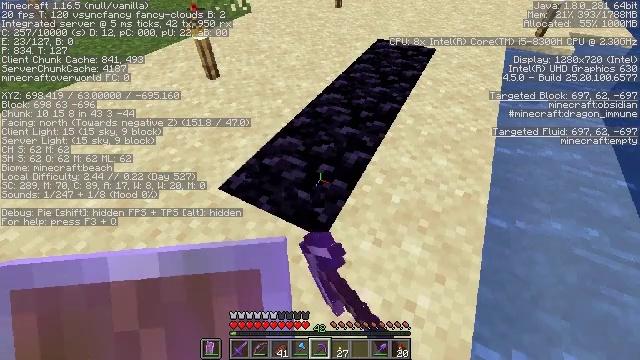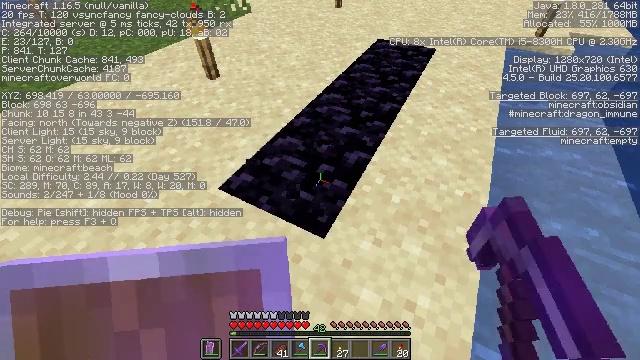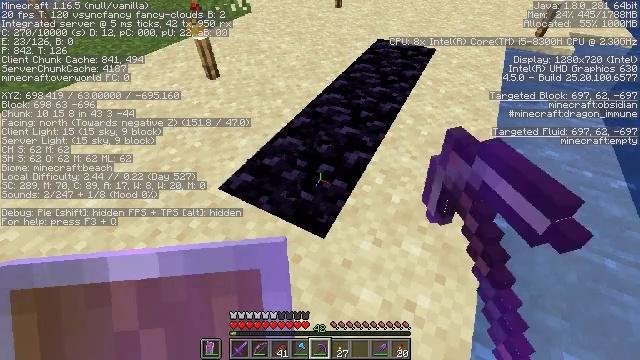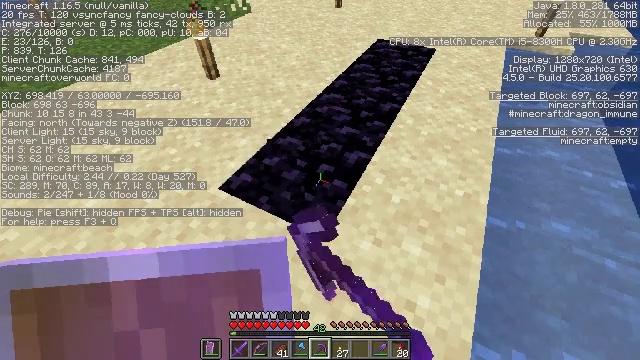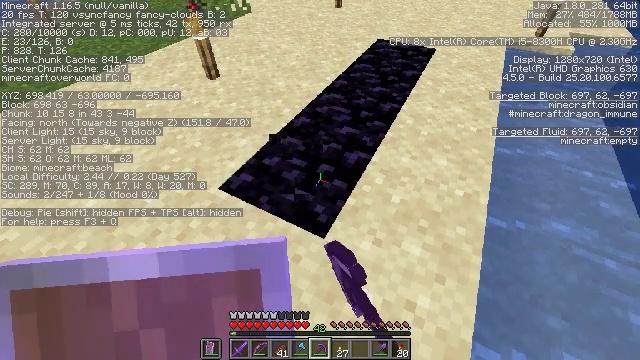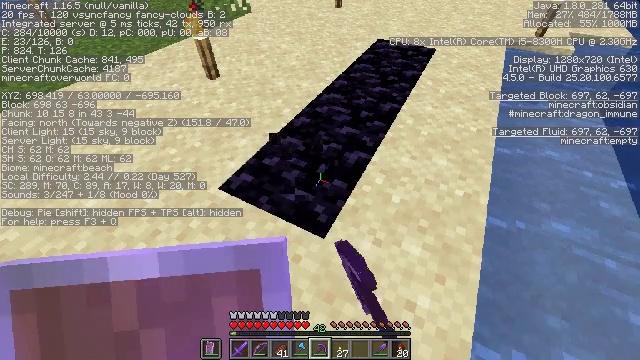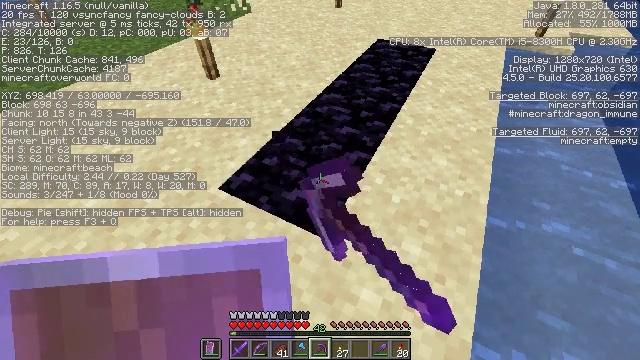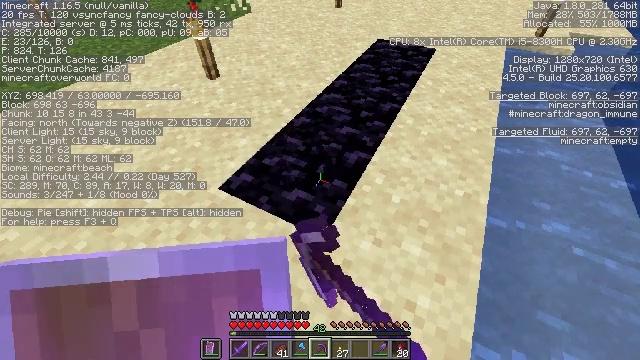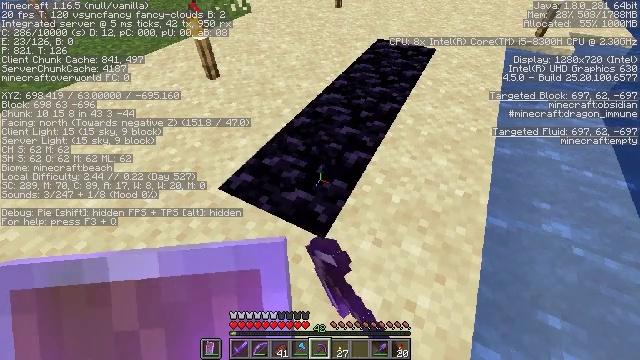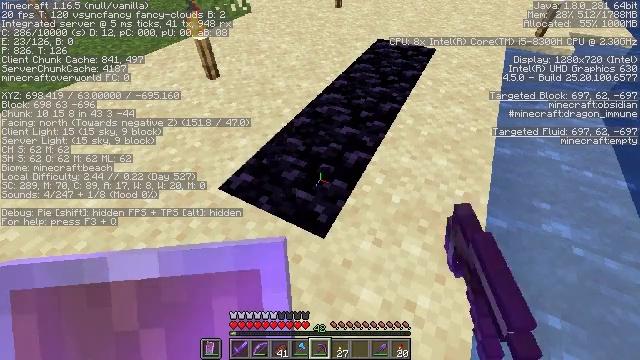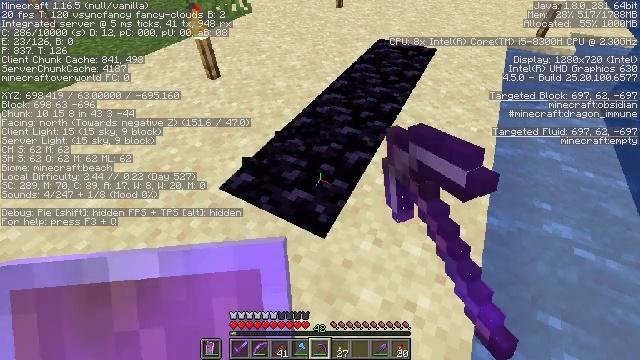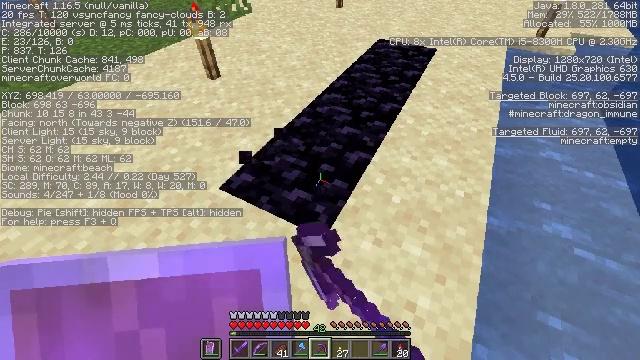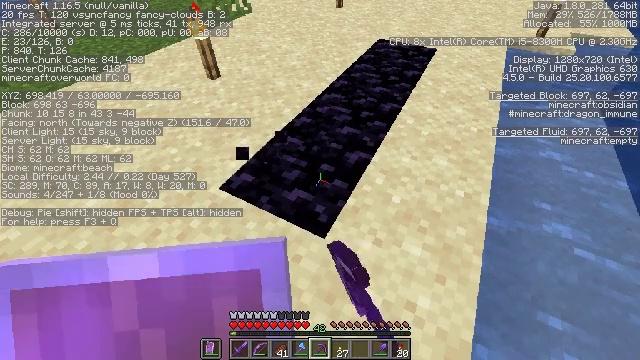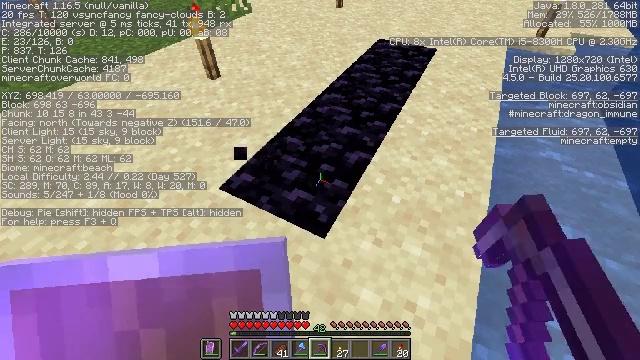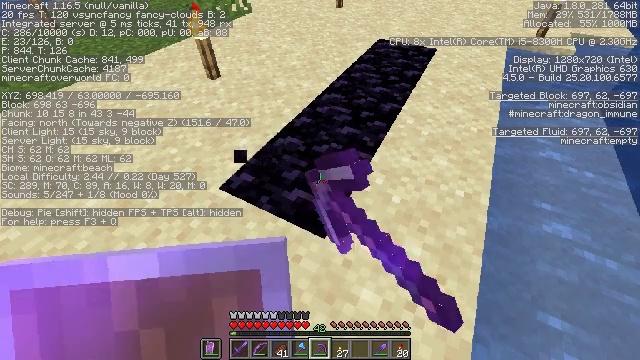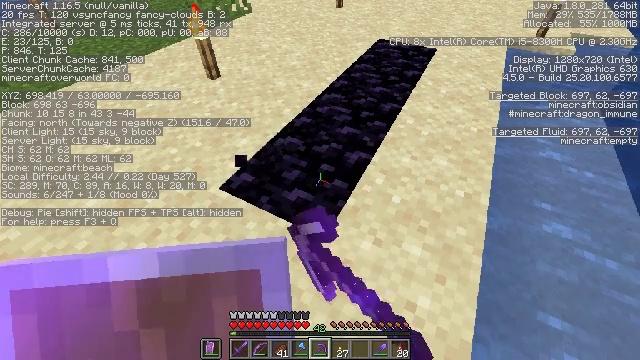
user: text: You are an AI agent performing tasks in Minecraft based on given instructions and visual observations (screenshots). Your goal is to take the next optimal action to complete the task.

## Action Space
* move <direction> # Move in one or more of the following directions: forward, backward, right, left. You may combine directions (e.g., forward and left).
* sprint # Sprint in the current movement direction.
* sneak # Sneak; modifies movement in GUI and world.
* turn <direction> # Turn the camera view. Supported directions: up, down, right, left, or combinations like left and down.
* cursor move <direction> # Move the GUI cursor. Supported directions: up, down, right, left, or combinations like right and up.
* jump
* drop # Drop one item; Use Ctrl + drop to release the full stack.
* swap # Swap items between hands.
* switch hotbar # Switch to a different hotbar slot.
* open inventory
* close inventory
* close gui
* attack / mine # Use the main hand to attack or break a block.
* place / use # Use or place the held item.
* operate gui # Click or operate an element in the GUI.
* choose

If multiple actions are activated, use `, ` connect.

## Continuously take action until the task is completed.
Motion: motion action
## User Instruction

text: Collect obsidian for crafting.
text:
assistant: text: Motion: attack / mine
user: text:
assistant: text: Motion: attack / mine
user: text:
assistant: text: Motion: attack / mine
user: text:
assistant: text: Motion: attack / mine
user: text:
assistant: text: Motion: attack / mine
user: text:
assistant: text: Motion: attack / mine
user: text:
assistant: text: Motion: attack / mine
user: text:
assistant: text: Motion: attack / mine
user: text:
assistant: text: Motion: attack / mine
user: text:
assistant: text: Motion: attack / mine
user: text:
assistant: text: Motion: attack / mine
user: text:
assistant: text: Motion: attack / mine
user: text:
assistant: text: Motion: attack / mine
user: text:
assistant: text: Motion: attack / mine
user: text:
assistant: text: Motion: attack / mine
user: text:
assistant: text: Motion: attack / mine
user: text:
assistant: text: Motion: attack / mine
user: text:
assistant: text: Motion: attack / mine
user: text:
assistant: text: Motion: attack / mine
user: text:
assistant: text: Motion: attack / mine
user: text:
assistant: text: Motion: attack / mine
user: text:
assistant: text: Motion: attack / mine
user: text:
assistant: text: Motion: attack / mine
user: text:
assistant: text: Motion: attack / mine
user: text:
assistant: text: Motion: attack / mine
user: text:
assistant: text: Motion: attack / mine
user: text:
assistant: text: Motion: attack / mine
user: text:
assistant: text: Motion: attack / mine
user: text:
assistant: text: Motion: attack / mine
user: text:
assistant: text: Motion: attack / mine